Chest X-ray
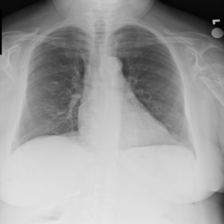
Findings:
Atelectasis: negative
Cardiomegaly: negative
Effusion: negative
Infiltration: negative
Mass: negative
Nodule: negative
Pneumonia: negative
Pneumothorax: negative
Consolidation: negative
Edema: negative
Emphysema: negative
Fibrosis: negative
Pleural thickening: negative
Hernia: negative